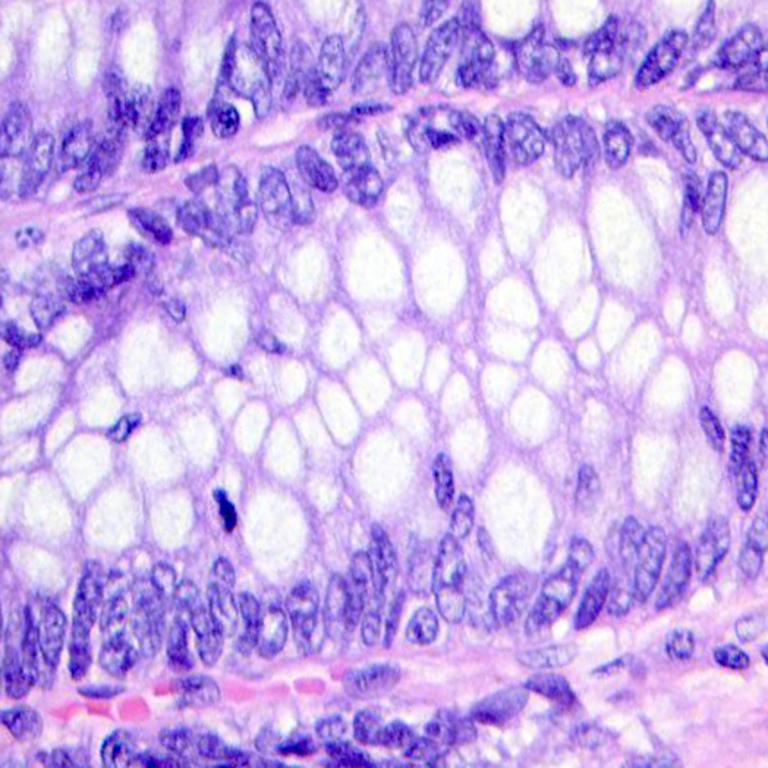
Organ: colon
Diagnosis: benign